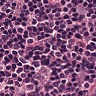
Metastatic tissue present: no